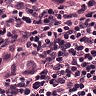
Metastatic tissue present: yes